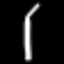
Label: pencil